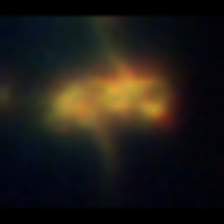
Taxon: Chaetoceros
Group: Diatoms